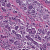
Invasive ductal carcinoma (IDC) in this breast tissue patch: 0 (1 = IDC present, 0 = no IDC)